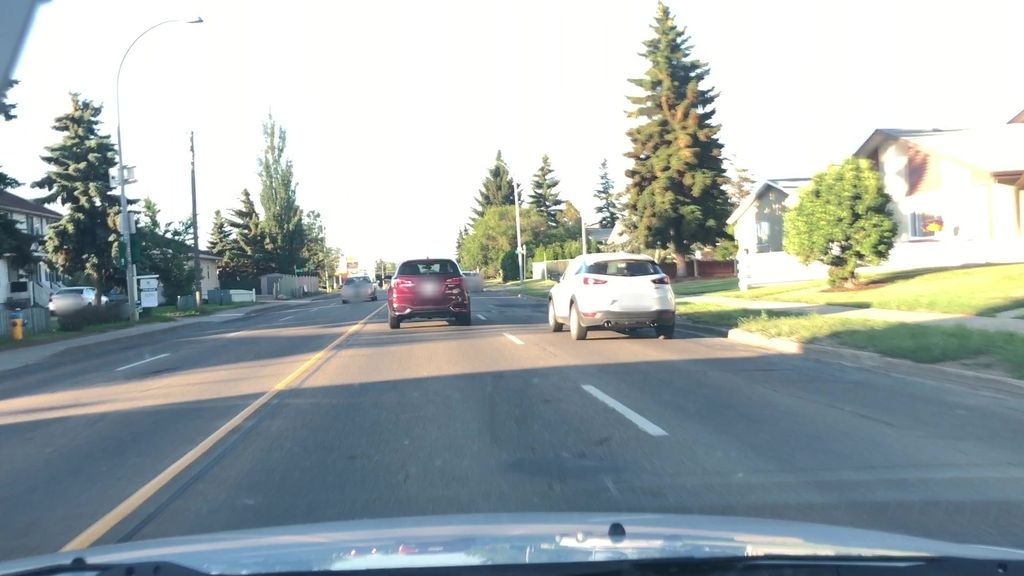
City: edmonton